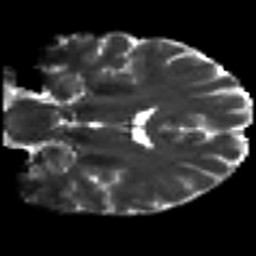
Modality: T2w
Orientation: coronal
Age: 40
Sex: male
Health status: ill
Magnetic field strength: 3 T
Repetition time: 8.4 s
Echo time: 0.0926 s